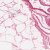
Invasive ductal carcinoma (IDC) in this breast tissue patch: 0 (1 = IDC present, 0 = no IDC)